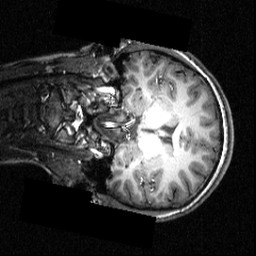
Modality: T1w
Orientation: coronal
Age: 18
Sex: female
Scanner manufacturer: siemens
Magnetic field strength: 3.951 T
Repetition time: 1.5 s
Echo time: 0.00335 s